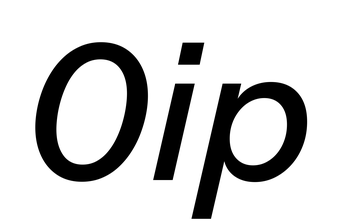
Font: InstrumentSans-Italic_Medium_Italic